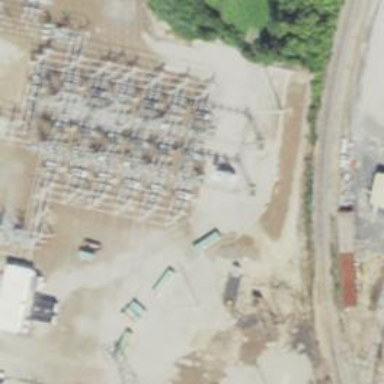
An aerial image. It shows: Switch for power supply.